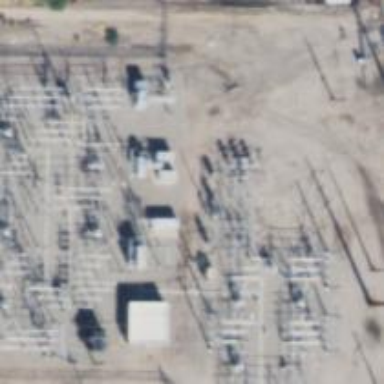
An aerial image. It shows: Switch used for power control.